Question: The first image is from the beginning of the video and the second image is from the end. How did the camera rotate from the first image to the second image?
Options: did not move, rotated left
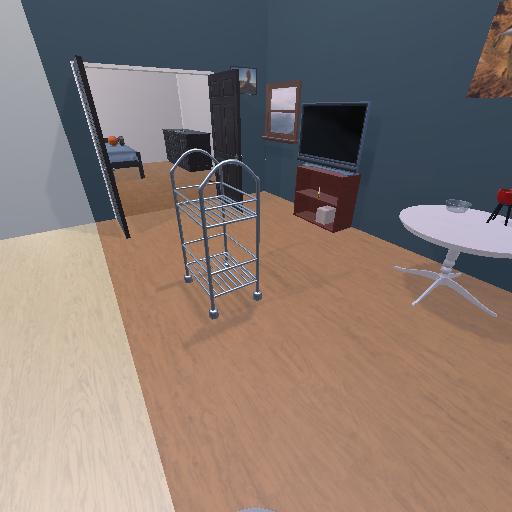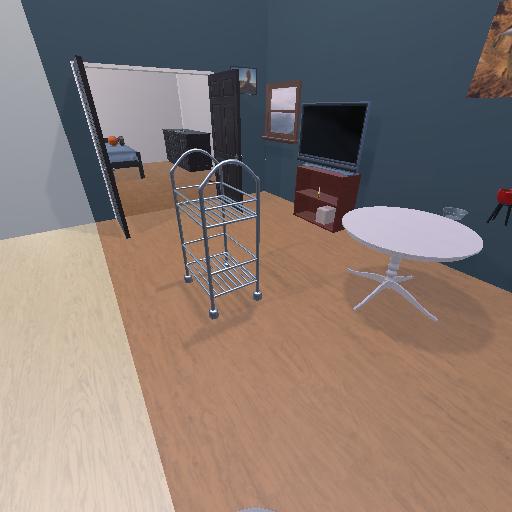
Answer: did not move